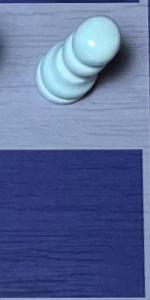
Label: Empty